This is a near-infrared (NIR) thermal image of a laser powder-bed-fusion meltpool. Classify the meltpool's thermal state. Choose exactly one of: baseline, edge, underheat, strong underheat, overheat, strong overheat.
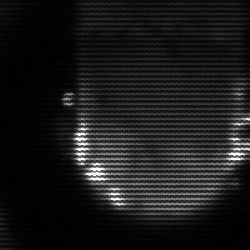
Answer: baseline